Question: I tried to make tabs using CSS3 and got the following result:

With the following code:
'''
<!DOCTYPE html PUBLIC "-//W3C//DTD XHTML 1.0 Transitional//EN" "http://www.w3.org/TR/xhtml1/DTD/xhtml1-transitional.dtd">
<html xmlns="http://www.w3.org/1999/xhtml">
<head>
<meta http-equiv="Content-Type" content="text/html; charset=utf-8" />
<style type="text/css">
nav{
width:1000px;
padding-top:30px;
margin:0 auto 0 auto;
}
nav ul.topnav{
margin:0;
padding:0;
width:100%;
position:relative;
}
nav ul.topnav li{
display:inline-block;
width:173px;
height:18px;
padding:10px;
font-size:15px;
margin:0;
box-shadow:inset 0 0 5px 5px #E7E4E9;
border:1px solid #8C8293;
border-radius:15px;
border-bottom-left-radius:0;
border-bottom-right-radius:0;
color:#666666;
text-align:center;
}
</style>
<title></title>
</head>
<body>
<nav>
<ul class="topnav">
<li>Overview</li>
<li>Alarms</li>
<li class="selected">Config</li>
<li>Logs</li>
<li>Command Line</li>
</ul>
</nav>
</body>
</html>
'''
How can I remove that space between the tabs (as shown in the image)?
PS. It seems to be a trailing space because at the end of the list I have this space as well.
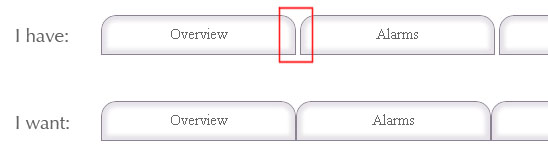
Answer: The spaces are actually the newlines (whitespace) between your '<li>' tags. Since you made your '<li>'s inline blocks, the whitespace is treated as text on the same line as your inline blocks, causing them to be spaced apart.
You can either remove the newlines from your HTML, or float your '<li>'s instead of using 'display: inline-block':
'''
nav ul.topnav li {
float: left;
...
}
'''